Brain MRI, t2w sequence, axial 2D slice.
Patient: age 42, sex M, weight 78 kg, height 1.78 m
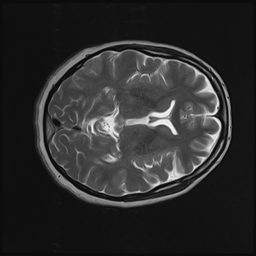